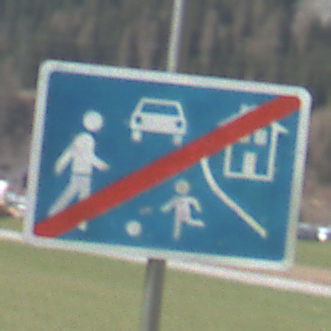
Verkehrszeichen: EndeVerkehrsberuhigterBereich
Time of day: MorningAfternoon
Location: Outdoor (Nature)
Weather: PartlyCloudy
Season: NotSpecified
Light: Natural